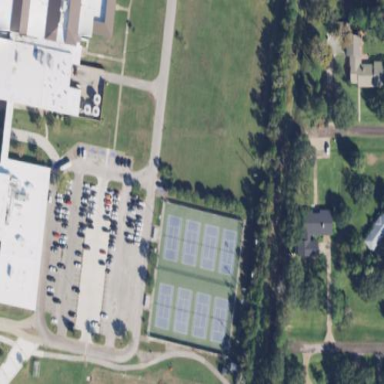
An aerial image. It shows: Tennis court on pitch designated for leisure land.